Question: I have a problem in aligning an button and textView. I already have an textView and button in xml and i want another set of those, just below them.
But i am not able to add it. Please have a look at it.
Here is the xml,
'''
<?xml version="1.0" encoding="utf-8"?>
<LinearLayout xmlns:android="http://schemas.android.com/apk/res/android"
android:layout_width="match_parent"
android:layout_height="match_parent"
android:animateLayoutChanges="true"
android:background="#FFFFFF">
<LinearLayout
android:layout_width="fill_parent"
android:layout_height="wrap_content"
android:layout_gravity="center_horizontal|top">
<com.aavishkaar.quikies.widget.TypedfacedTextViewxmlns:your_namespace="http://schemas.android.com/apk/res/com.aavishkaar.quickies"
android:layout_width="wrap_content"
android:layout_height="fill_parent"
android:textAppearance="?android:attr/textAppearanceLarge"
android:text="Click Here"
android:id="@+id/textView"
android:layout_weight="0.6"
android:textSize="24sp"
android:textColor="@android:color/black"
android:gravity="center|left"
android:layout_marginLeft="15dp"
your_namespace:typeface="Roboto-Regular.ttf" />
<Button style="?android:attr/buttonStyleSmall"
android:id="@+id/blue0"
android:layout_width="wrap_content"
android:layout_height="fill_parent"
android:text="OFF"
android:layout_weight="0.2"
android:layout_gravity="center_vertical"
android:layout_marginTop="10dp"
android:layout_marginBottom="10dp"
android:background="@drawable/switch_bg_holo_light" />
<Button style="?android:attr/buttonStyleSmall"
android:id="@+id/blue1"
android:layout_width="wrap_content"
android:layout_height="fill_parent"
android:text="ON"
android:layout_weight="0.2"
android:layout_marginTop="10dp"
android:layout_marginBottom="10dp"
android:layout_marginRight="5dp"
android:background="@drawable/switch_thumb_activated_holo_light"/>
</LinearLayout>
</LinearLayout>
'''

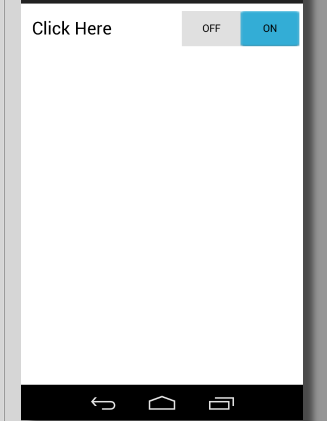
Answer: Try this code just change orientation in your first linear layout by default linear layout orientation is horizontal
'''
<LinearLayout xmlns:android="http://schemas.android.com/apk/res/android"
android:layout_width="match_parent"
android:layout_height="match_parent"
android:animateLayoutChanges="true"
android:background="#FFFFFF"
android:orientation="vertical">
<LinearLayout
android:layout_width="fill_parent"
android:layout_height="wrap_content"
android:layout_gravity="center_horizontal|top">
<com.aavishkaar.quikies.widget.TypedfacedTextView
xmlns:your_namespace="http://schemas.android.com/apk/res/com.aavishkaar.quickies"
android:layout_width="wrap_content"
android:layout_height="fill_parent"
android:textAppearance="?android:attr/textAppearanceLarge"
android:text="Click Here"
android:id="@+id/textView"
android:layout_weight="0.6"
android:textSize="24sp"
android:textColor="@android:color/black"
android:gravity="center|left"
android:layout_marginLeft="15dp"
your_namespace:typeface="Roboto-Regular.ttf"
/>
<Button
style="?android:attr/buttonStyleSmall"
android:id="@+id/blue0"
android:layout_width="wrap_content"
android:layout_height="fill_parent"
android:text="OFF"
android:layout_weight="0.2"
android:layout_gravity="center_vertical"
android:layout_marginTop="10dp"
android:layout_marginBottom="10dp"
android:background="@drawable/switch_bg_holo_light"
/>
<Button
style="?android:attr/buttonStyleSmall"
android:id="@+id/blue1"
android:layout_width="wrap_content"
android:layout_height="fill_parent"
android:text="ON"
android:layout_weight="0.2"
android:layout_marginTop="10dp"
android:layout_marginBottom="10dp"
android:layout_marginRight="5dp"
android:background="@drawable/switch_thumb_activated_holo_light"
/>
</LinearLayout>
'''
'''
<com.aavishkaar.quikies.widget.TypedfacedTextView
xmlns:your_namespace="http://schemas.android.com/apk/res/com.aavishkaar.quickies"
android:layout_width="wrap_content"
android:layout_height="fill_parent"
android:textAppearance="?android:attr/textAppearanceLarge"
android:text="Click Here"
android:id="@+id/textView"
android:layout_weight="0.6"
android:textSize="24sp"
android:textColor="@android:color/black"
android:gravity="center|left"
android:layout_marginLeft="15dp"
your_namespace:typeface="Roboto-Regular.ttf"
/>
<Button
style="?android:attr/buttonStyleSmall"
android:id="@+id/blue0"
android:layout_width="wrap_content"
android:layout_height="fill_parent"
android:text="OFF"
android:layout_weight="0.2"
android:layout_gravity="center_vertical"
android:layout_marginTop="10dp"
android:layout_marginBottom="10dp"
android:background="@drawable/switch_bg_holo_light"
/>
<Button
style="?android:attr/buttonStyleSmall"
android:id="@+id/blue1"
android:layout_width="wrap_content"
android:layout_height="fill_parent"
android:text="ON"
android:layout_weight="0.2"
android:layout_marginTop="10dp"
android:layout_marginBottom="10dp"
android:layout_marginRight="5dp"
android:background="@drawable/switch_thumb_activated_holo_light"
/>
</LinearLayout>
</LinearLayout>
'''